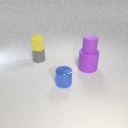
small blue metal cylinder in front of small gray metal cylinder